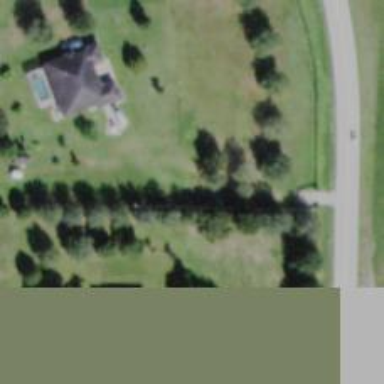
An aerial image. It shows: Driveway leading to service road.